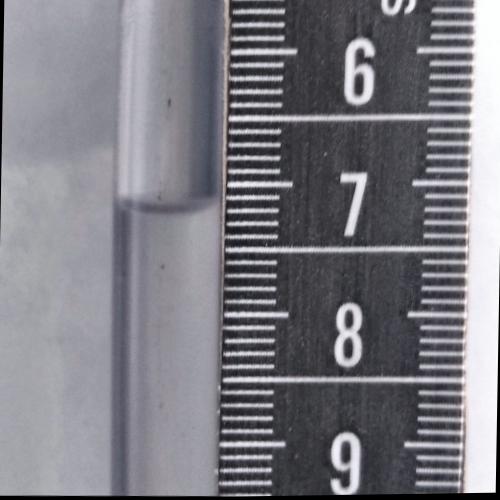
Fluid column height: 7.2 cm